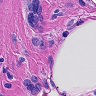
Metastatic tissue present: yes